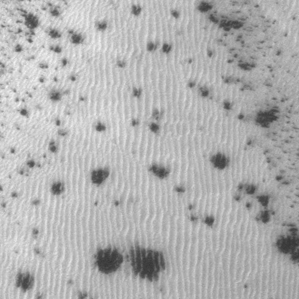
Label: frost